Interaction volume radius: 10 \u00c5
Interaction volume height: 25 \u00c5
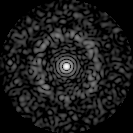
Disorder parameter: 0.796